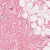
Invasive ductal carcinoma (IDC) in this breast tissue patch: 0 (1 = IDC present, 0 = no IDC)